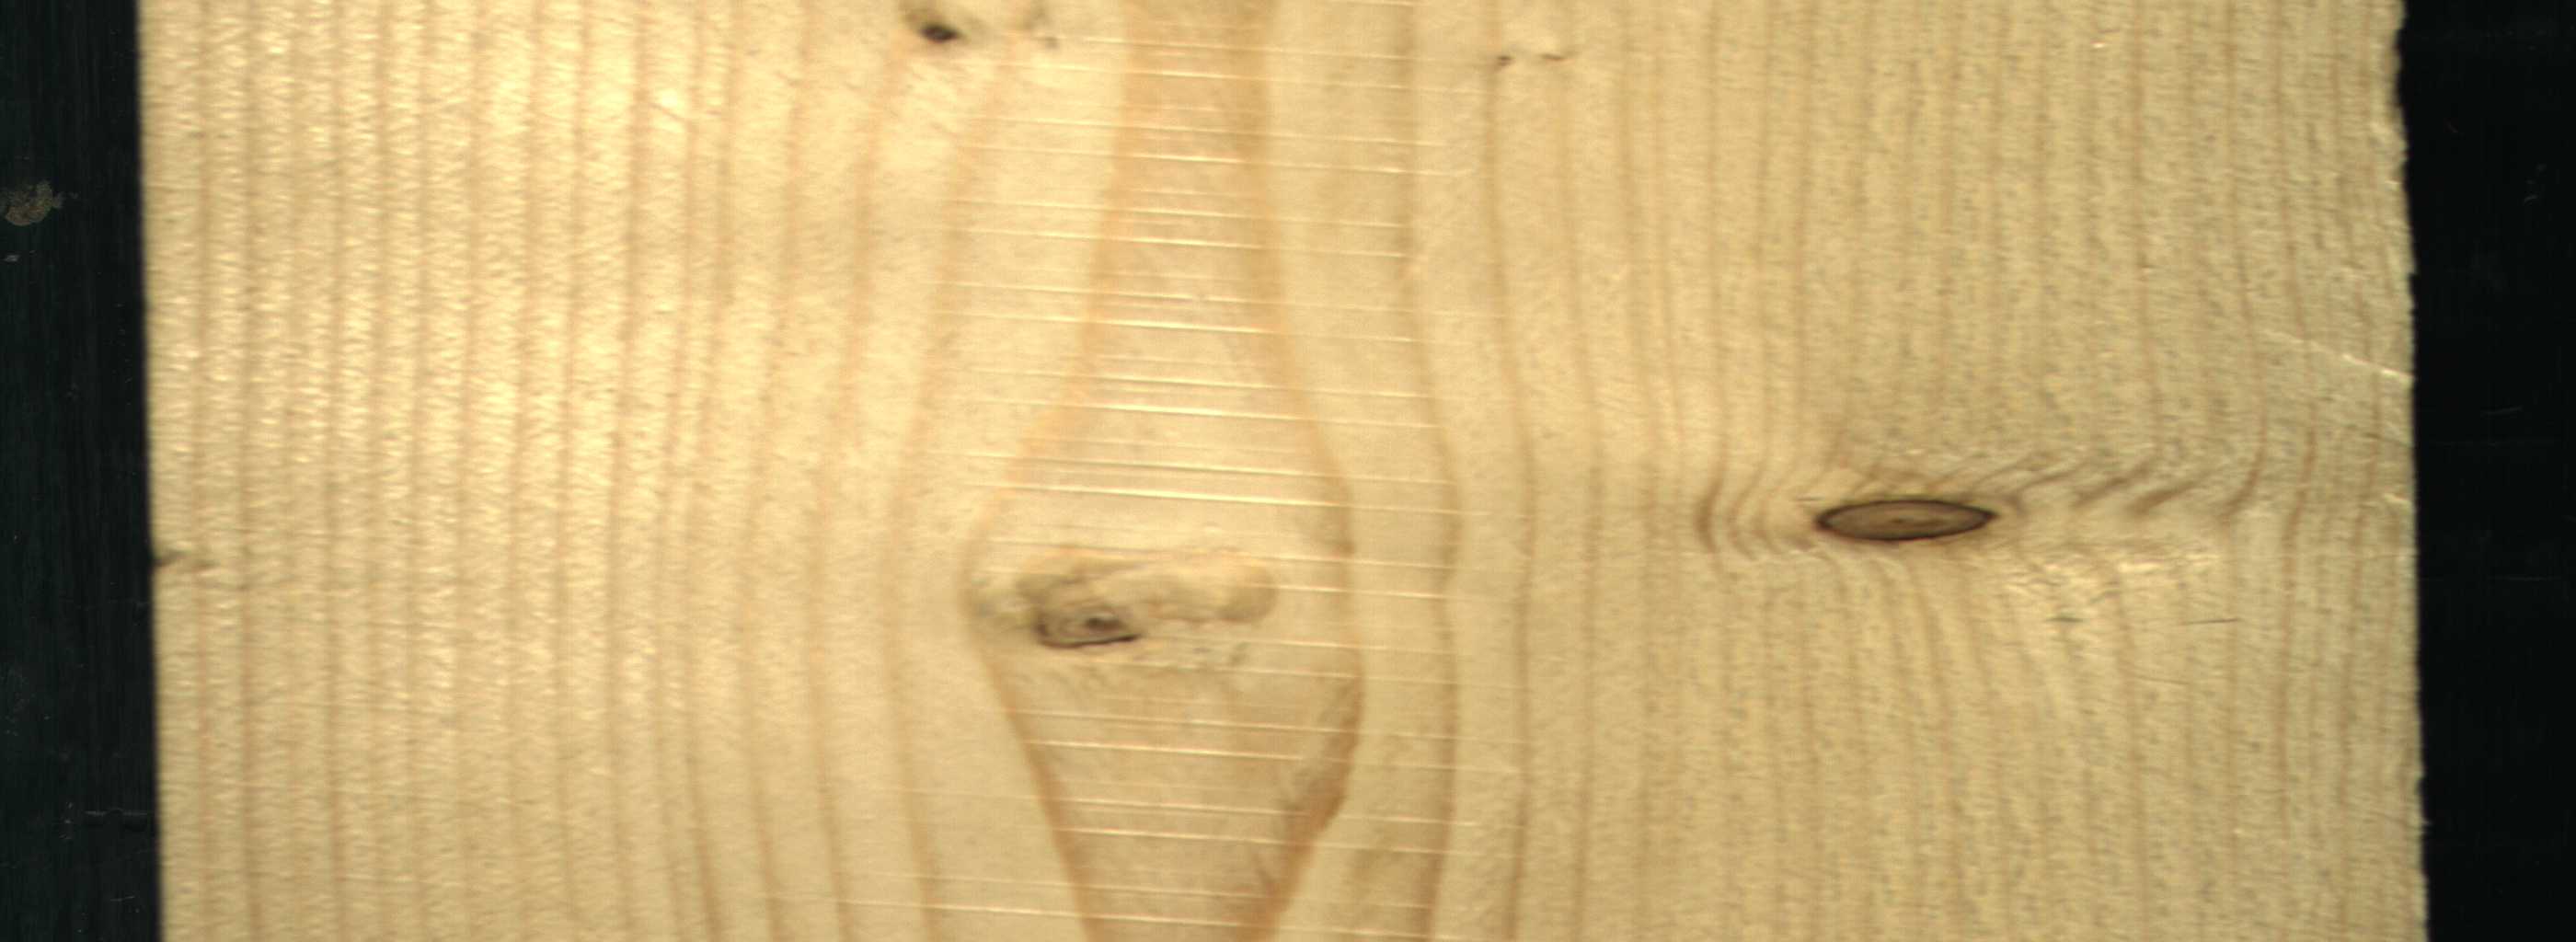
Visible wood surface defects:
Dead_Knot
Dead_Knot
Live_Knot